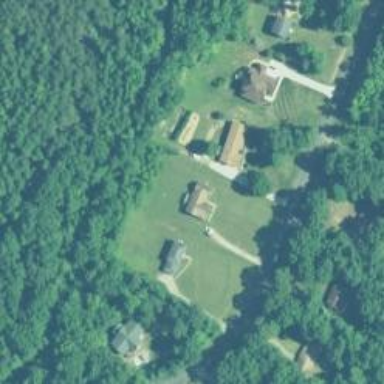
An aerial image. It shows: Driveway.